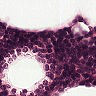
Metastatic tissue present: no